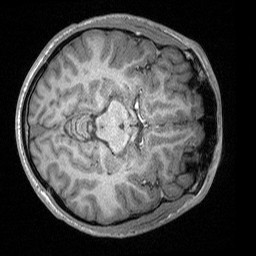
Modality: T1w
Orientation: axial
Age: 18
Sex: female
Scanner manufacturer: siemens
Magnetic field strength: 3 T
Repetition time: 1.64 s
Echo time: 0.00234 s